Aerial crown-view tile of a tropical tree (Barro Colorado Island, Panama), acquired 20240611:
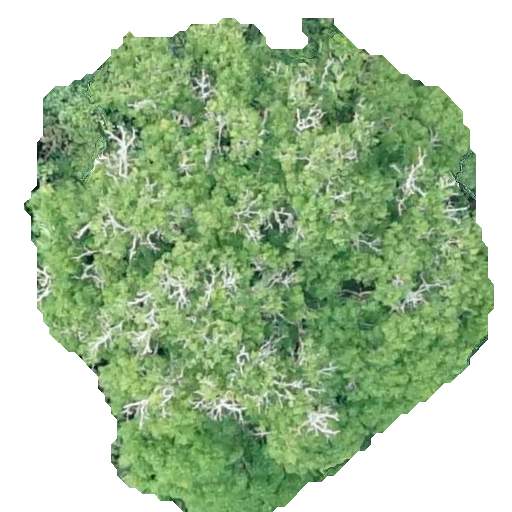
Species: Handroanthus guayacan
GBIF accepted scientific name: Handroanthus guayacan
Crown area: 271.099 m²